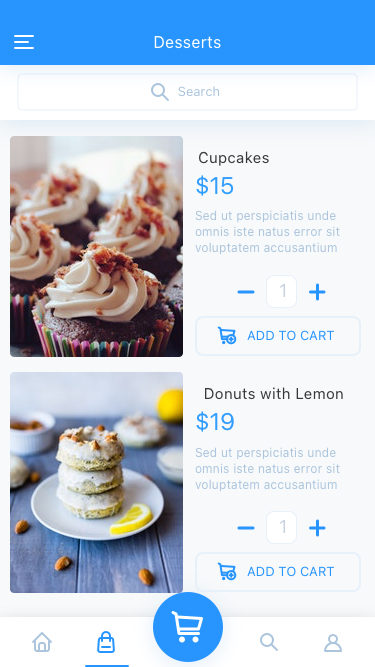
Text in this UI design:
Cupcakes
$15
Sed ut perspiciatis unde omnis iste natus error sit voluptatem accusantium
1
Add to cart
Donuts with Lemon
$19
Sed ut perspiciatis unde omnis iste natus error sit voluptatem accusantium
1
Add to cart